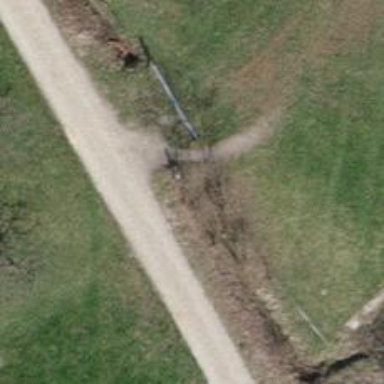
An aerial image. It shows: Culvert tunnel.